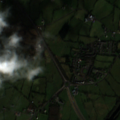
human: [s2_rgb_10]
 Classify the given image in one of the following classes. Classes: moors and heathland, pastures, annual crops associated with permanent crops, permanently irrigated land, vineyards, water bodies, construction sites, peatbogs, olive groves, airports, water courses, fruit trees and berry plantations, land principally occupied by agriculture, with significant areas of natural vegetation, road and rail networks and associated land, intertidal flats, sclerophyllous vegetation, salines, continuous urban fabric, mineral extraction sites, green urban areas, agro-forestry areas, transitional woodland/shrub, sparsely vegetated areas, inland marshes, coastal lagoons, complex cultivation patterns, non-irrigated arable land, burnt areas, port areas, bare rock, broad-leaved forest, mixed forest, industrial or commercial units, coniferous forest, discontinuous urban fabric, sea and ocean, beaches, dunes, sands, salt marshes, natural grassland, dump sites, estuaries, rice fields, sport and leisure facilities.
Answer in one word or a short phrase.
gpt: discontinuous urban fabric, pastures, land principally occupied by agriculture, with significant areas of natural vegetation, coniferous forest